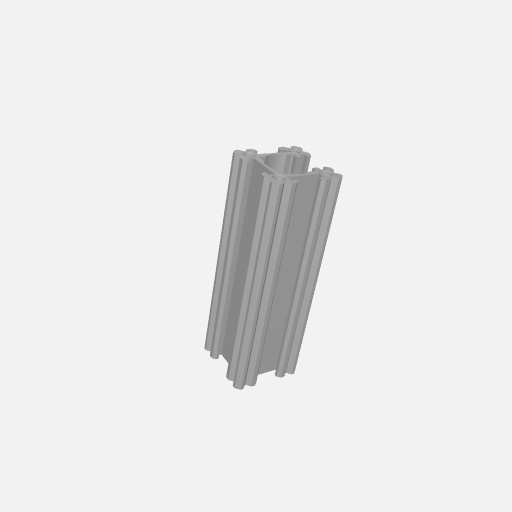
Part: OpenGoRAIL72